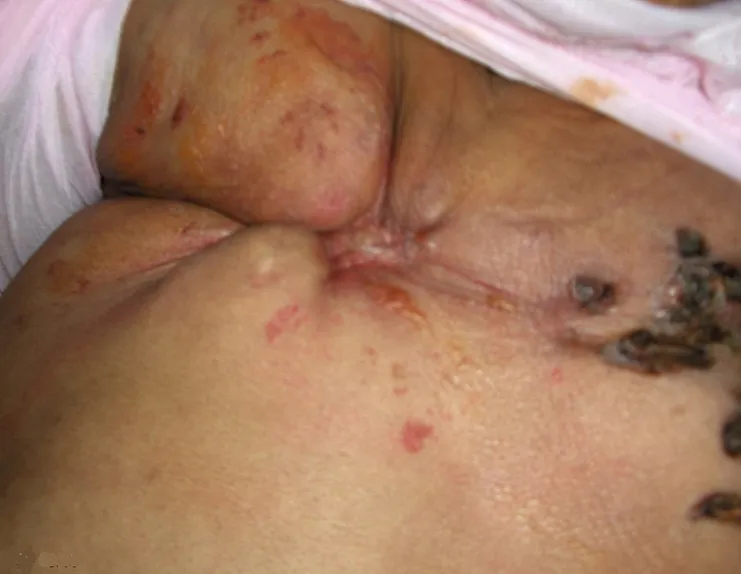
Atrophic scirrhus of the right breast.
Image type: medical_photograph (other_medical_photograph)